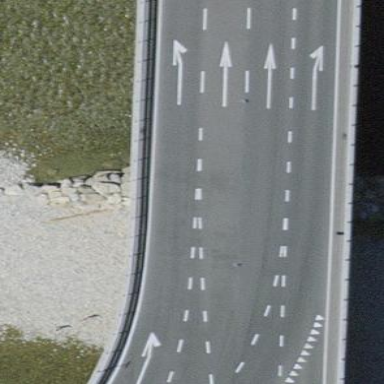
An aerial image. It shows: Viaduct bridge created by man.